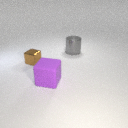
small brown metal cube behind large purple rubber cube